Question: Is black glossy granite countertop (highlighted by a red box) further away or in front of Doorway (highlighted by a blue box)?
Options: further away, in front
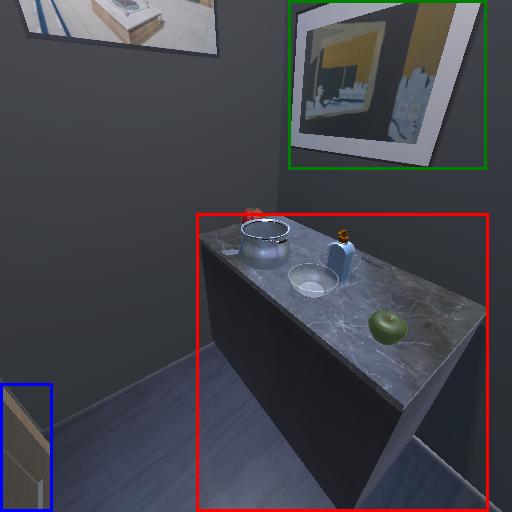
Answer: further away